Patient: sex F, age 33
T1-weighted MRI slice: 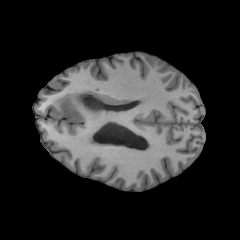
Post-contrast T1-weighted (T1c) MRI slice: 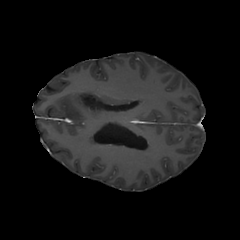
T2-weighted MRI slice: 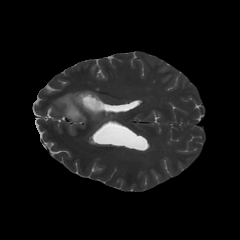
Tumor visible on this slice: yes
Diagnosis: Astrocytoma, IDH-mutant
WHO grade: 4